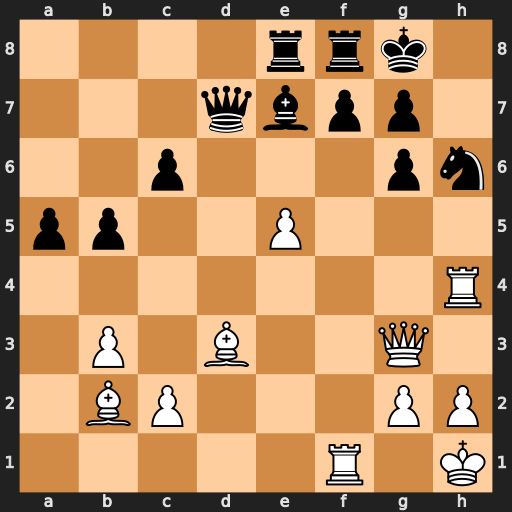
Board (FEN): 4rrk1/3qbpp1/2p3pn/pp2P3/7R/1P1B2Q1/1BP3PP/5R1K
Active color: w
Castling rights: -
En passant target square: -
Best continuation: Rxh6 gxh6 Bxg6